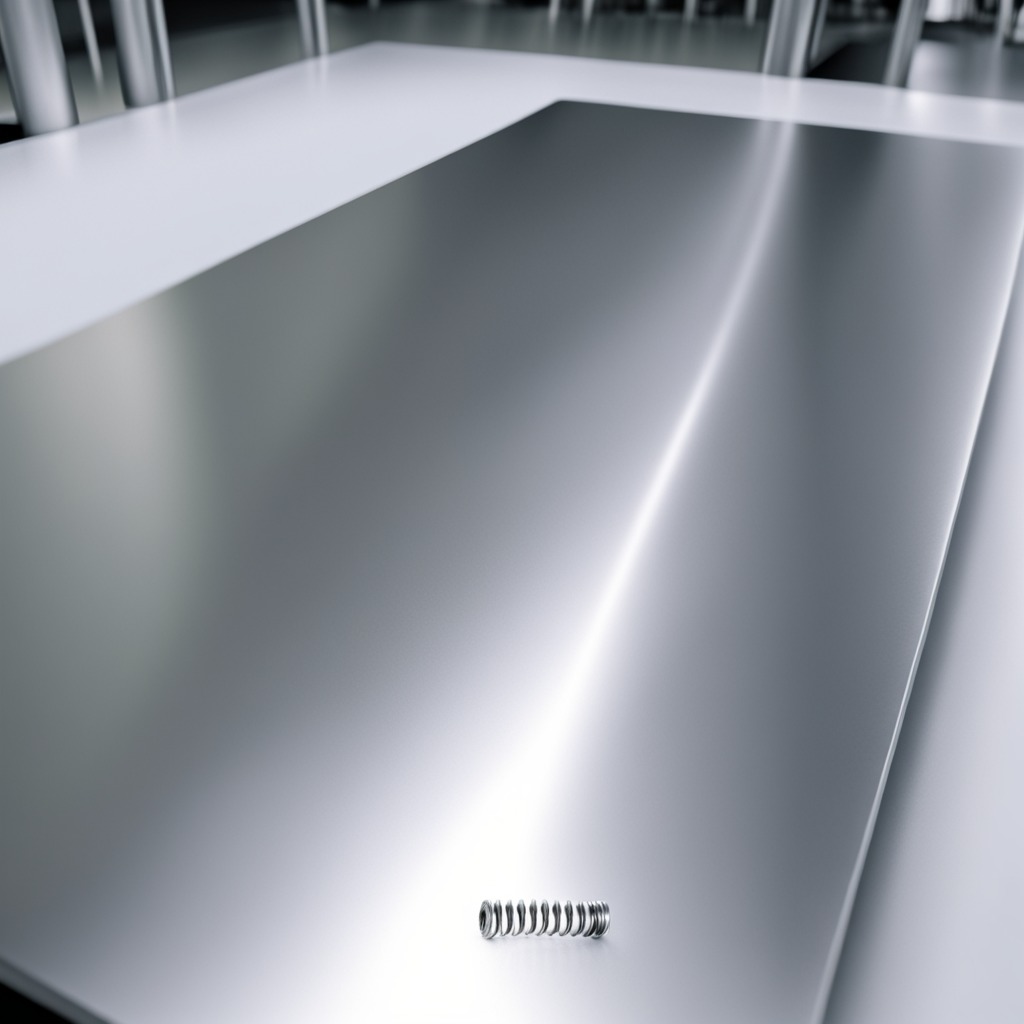
A coiled metal spring is lying on the stainless steel table in a high-end prototyping lab.